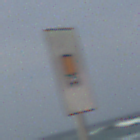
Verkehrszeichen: KennzeichnungspflichtigeFahrzeugeGefaehrlicheGueterOhnePfeilsymbol
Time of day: MorningAfternoon
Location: Outdoor (Suburban)
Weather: PartlyCloudy
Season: NotSpecified
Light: Natural